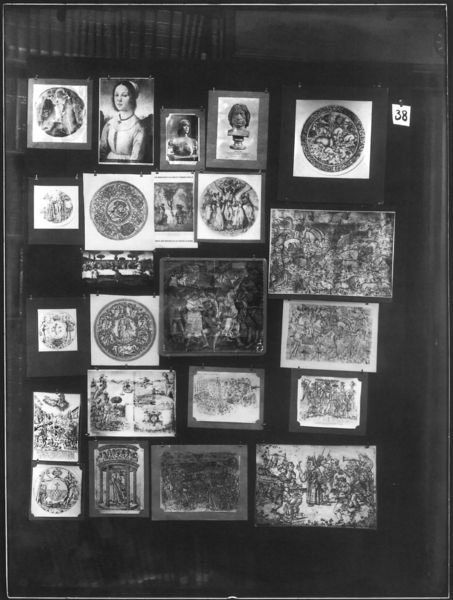
Titel: Mnemosyne (Bilderatlas, Fotos der Tafeln)
Künstler: Aby Warburg
Institution: London, The Warburg Institute Archive ©
Schlagwörter: gemälde, frau, schwarz, weiss, zeichnung, muster, ornament, regal, portrait, porträt, rund, statue, bilder, bücher, papier, italien, leine, tafel, salon, büste, atelier, foto, antike, eckig, schwarzweiß, kollage, ausstellung, seiten, bibliothek, bücherei, regale, sammlung, hängung, stiche, forschung, nummer, münze, archiv, staute, minuskeln, scan, zusammenstellung, mnemosyne, 38, montiage, publikcation